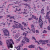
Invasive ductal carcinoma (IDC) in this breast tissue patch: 1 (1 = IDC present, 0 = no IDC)